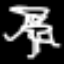
Label: angel